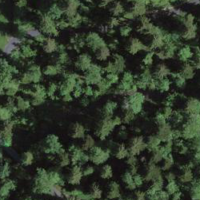
EUNIS habitat code: 44
Species observed at this site:
Geum rivale